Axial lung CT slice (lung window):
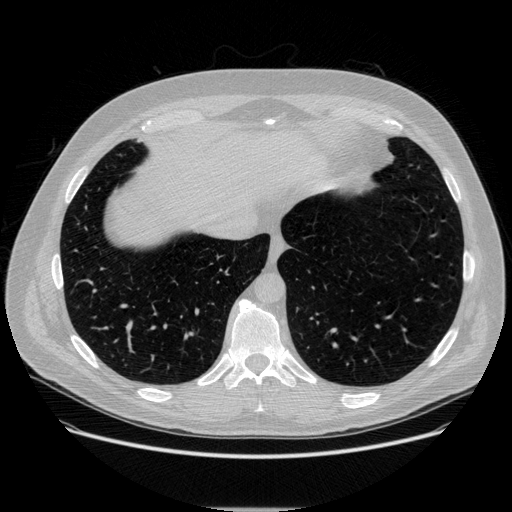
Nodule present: no